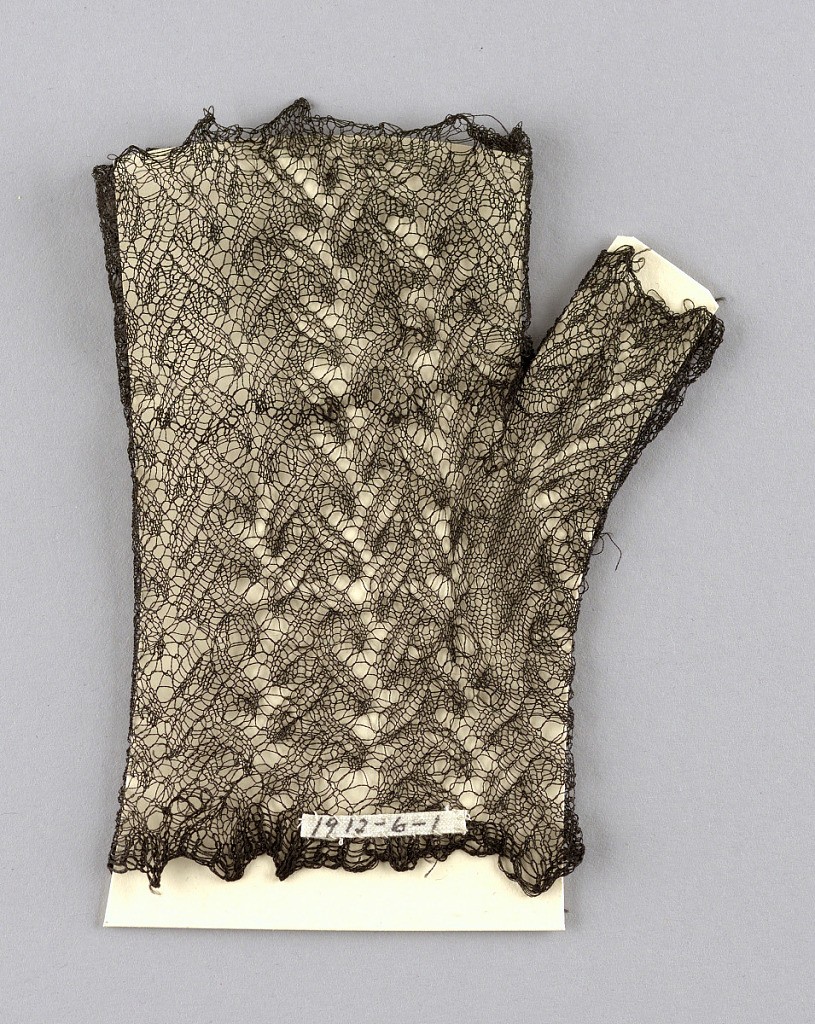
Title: Mitt
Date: early 19th century
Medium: silk Technique: knitted
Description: Mitt of very fine black silk knitted lace.